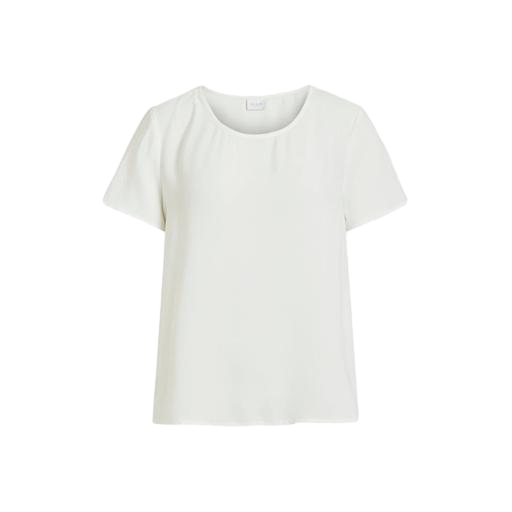
short-sleeved blouse, short-sleeve blouse, short-sleeve top only macy, white background